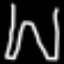
Label: pants